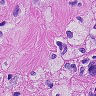
Metastatic tissue present: yes